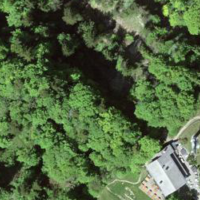
EUNIS habitat code: 44
Species observed at this site:
Cerastium tomentosum